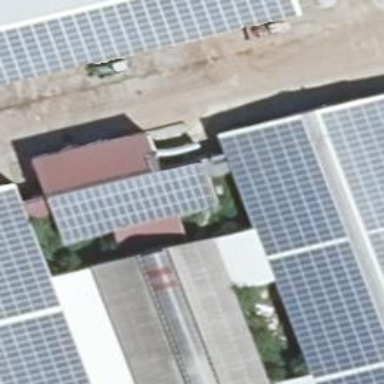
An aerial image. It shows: Small solar photovoltaic panel generator is producing electricity.